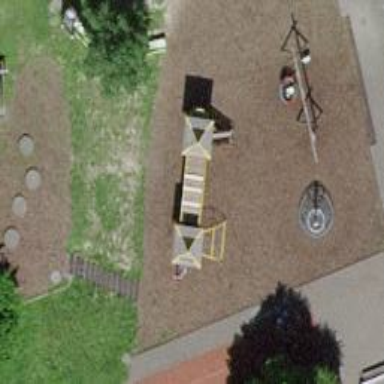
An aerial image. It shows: Playground area for leisure activities on the land.